Question: I am attempting to run a vagrant build which installs Oracle XE in an Ubuntu Virtualbox VM and then runs an SQL script to initialize the Oracle Schema.
The vagrant build is here : <URL>
The <URL>.
I was getting an error while running this vagrant build and was just being told that the 'oracle-script' bit was not successful without any more details. To figure out whether it is a problem with the 'oracle-script' bit, I extracted it out into a <URL> :
'''
file {
'/tmp/setup.sql':
ensure => file,
source => '/tmp/setup.sql';
}
exec { 'oracle-script':
path => ['/bin', '/u01/app/oracle/product/11.2.0/xe/bin'],
command => 'sqlplus system/manager@xe < /tmp/setup.sql',
require => [ File['/tmp/setup.sql']],
timeout => '0',
}
'''
Now I have another issue (which is what this question is about). The setup.sql creates a table space and on subsequent runs, the tablespace creation should fail and so should the puppet script.
I am running the following command
'''
puppet apply --verbose --debug test-sql.pp
'''
And the output always indicates a successful outcome:
'''
debug: Exec<URL>: Executing 'sqlplus system/manager@xe < /tmp/setup.sql'
debug: Executing 'sqlplus system/manager@xe < /tmp/setup.sql'
notice: /Stage[main]//Exec[oracle-script]/returns: executed successfully
'''
However, if I run the same SQL script manually:

---
1. Why doesn't the Puppet build fail even though the contained SQL script does? Should I be looking at the exit codes of SQL Plus?
2. How can I get puppet to emit more verbose debug information? I found this, and have tried the suggestions there.
3. After RTFM ... I see that Puppet's exec is required to be idempotent. However, the question remains, if the tablespace already exists, why doesn't the puppet build fail?
Thanks!
After adding logoutput, as per TheQ's suggestion below, I see the following output:
'''
debug: Executing 'sqlplus system/manager@xe < /tmp/setup.sql'
notice: /Stage[main]//Exec[oracle-script]/returns:
notice: /Stage[main]//Exec[oracle-script]/returns: SQL*Plus: Release 11.2.0.2.0 Production on Sat Apr 5 16:02:37 2014
notice: /Stage[main]//Exec[oracle-script]/returns:
notice: /Stage[main]//Exec[oracle-script]/returns: Copyright (c) 1982, 2011, Oracle. All rights reserved.
notice: /Stage[main]//Exec[oracle-script]/returns:
notice: /Stage[main]//Exec[oracle-script]/returns:
notice: /Stage[main]//Exec[oracle-script]/returns: Connected to:
notice: /Stage[main]//Exec[oracle-script]/returns: Oracle Database 11g Express Edition Release 11.2.0.2.0 - 64bit Production
notice: /Stage[main]//Exec[oracle-script]/returns:
notice: /Stage[main]//Exec[oracle-script]/returns: create tablespace some_INDEX_50M datafile '~\u01\some_INDEX_50M.dbf' size 50m
notice: /Stage[main]//Exec[oracle-script]/returns: *
notice: /Stage[main]//Exec[oracle-script]/returns: ERROR at line 1:
notice: /Stage[main]//Exec[oracle-script]/returns: ORA-01543: tablespace 'SOME_INDEX_50M' already exists
notice: /Stage[main]//Exec[oracle-script]/returns:
notice: /Stage[main]//Exec[oracle-script]/returns:
notice: /Stage[main]//Exec[oracle-script]/returns: Disconnected from Oracle Database 11g Express Edition Release 11.2.0.2.0 - 64bit Production
notice: /Stage[main]//Exec[oracle-script]/returns: executed successfully
'''
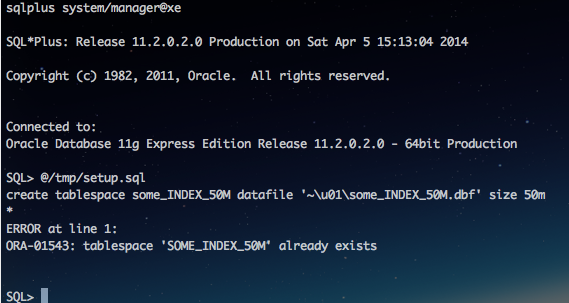
Answer: I believe puppet detects the success of the script based on the return code of the called program. By default, sqlplus returns 0 when you close it, regardless of what may have been ran during the session.
'''
[oracle@bbdb2 ~]$ sqlplus / as sysdba
SQL*Plus: Release 11.2.0.3.0 Production on Thu Apr 17 08:47:08 2014
Copyright (c) 1982, 2011, Oracle. All rights reserved.
Connected to:
Oracle Database 11g Enterprise Edition Release 11.2.0.3.0 - 64bit Production
With the Partitioning, OLAP, Data Mining and Real Application Testing options
SQL> select asdjkhasd from sadbjaksd;
select asdjkhasd from sadbjaksd
*
ERROR at line 1:
ORA-00942: table or view does not exist
SQL> quit
Disconnected from Oracle Database 11g Enterprise Edition Release 11.2.0.3.0 - 64bit Production
With the Partitioning, OLAP, Data Mining and Real Application Testing options
[oracle@bbdb2 ~]$ echo $?
0
'''
If you want sqlplus to exit with an error status, you can use the whenever command, e.g.
'''
[oracle@bbdb2 ~]$ sqlplus / as sysdba
SQL*Plus: Release 11.2.0.3.0 Production on Thu Apr 17 08:48:17 2014
Copyright (c) 1982, 2011, Oracle. All rights reserved.
Connected to:
Oracle Database 11g Enterprise Edition Release 11.2.0.3.0 - 64bit Production
With the Partitioning, OLAP, Data Mining and Real Application Testing options
SQL> whenever sqlerror exit failure;
SQL> select bogus from nowhere;
select bogus from nowhere
*
ERROR at line 1:
ORA-00942: table or view does not exist
Disconnected from Oracle Database 11g Enterprise Edition Release 11.2.0.3.0 - 64bit Production
With the Partitioning, OLAP, Data Mining and Real Application Testing options
[oracle@bbdb2 ~]$ echo $?
1
'''
Notice the different return code in the latter case. This should be enough to let puppet know the command failed.